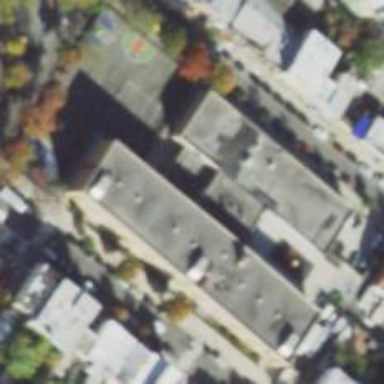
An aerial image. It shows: School.